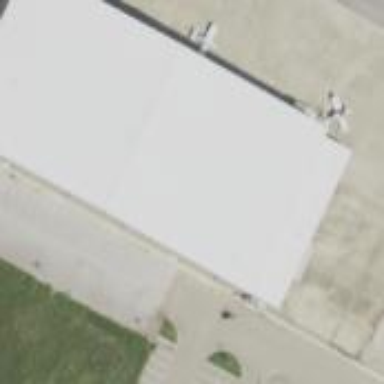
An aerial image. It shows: Hangar.